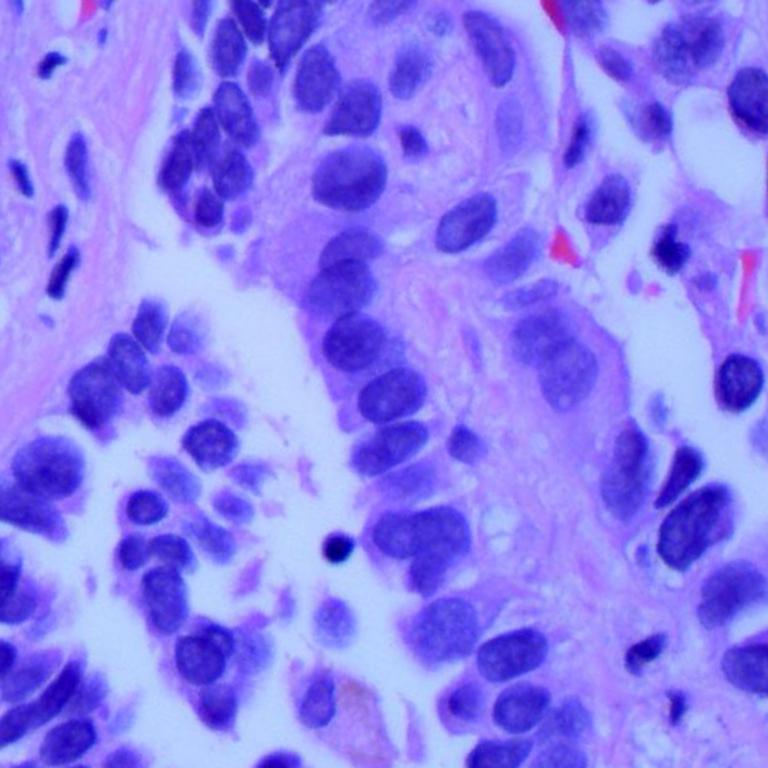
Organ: lung
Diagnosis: adenocarcinomas